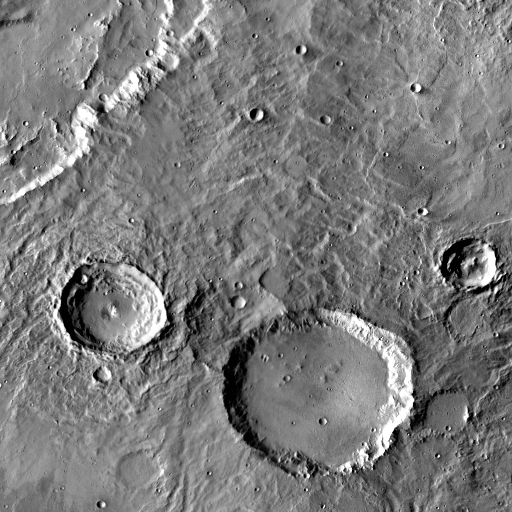
Crater classes present: Background, Other, Layered, Buried, Secondary